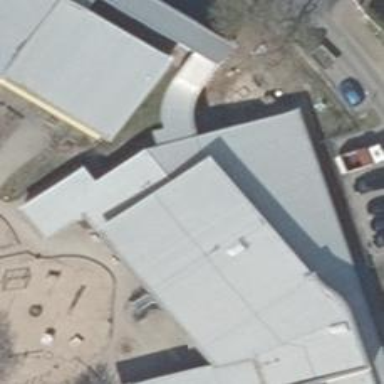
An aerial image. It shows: Kindergarten building.